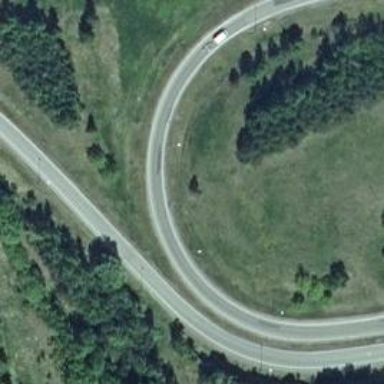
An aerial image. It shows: Trunk link highway with tertiary functional class.